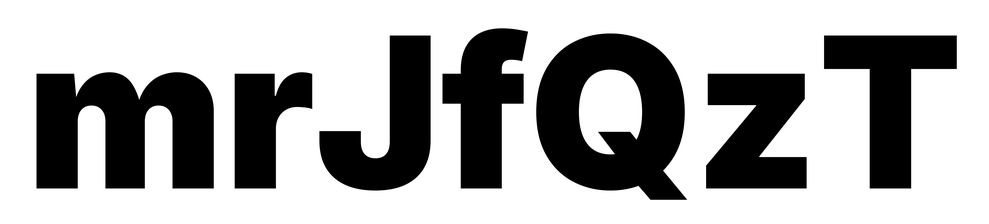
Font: Inter_Black